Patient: sex M, age 73
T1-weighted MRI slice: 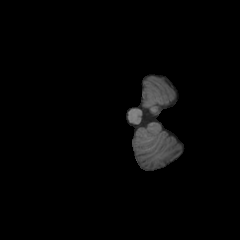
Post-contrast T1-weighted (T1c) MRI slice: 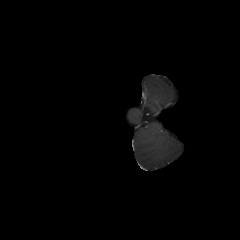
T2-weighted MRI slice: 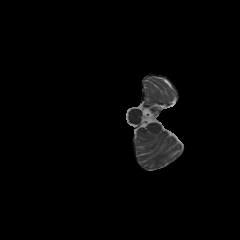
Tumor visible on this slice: no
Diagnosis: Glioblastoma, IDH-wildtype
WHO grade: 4